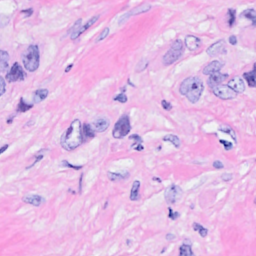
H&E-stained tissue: Breast